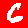
Digit: 6